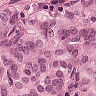
Metastatic tissue present: yes